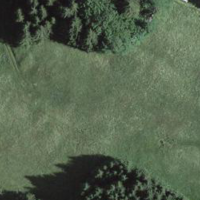
EUNIS habitat code: 25
Species observed at this site:
Orchis mascula
Narcissus poeticus